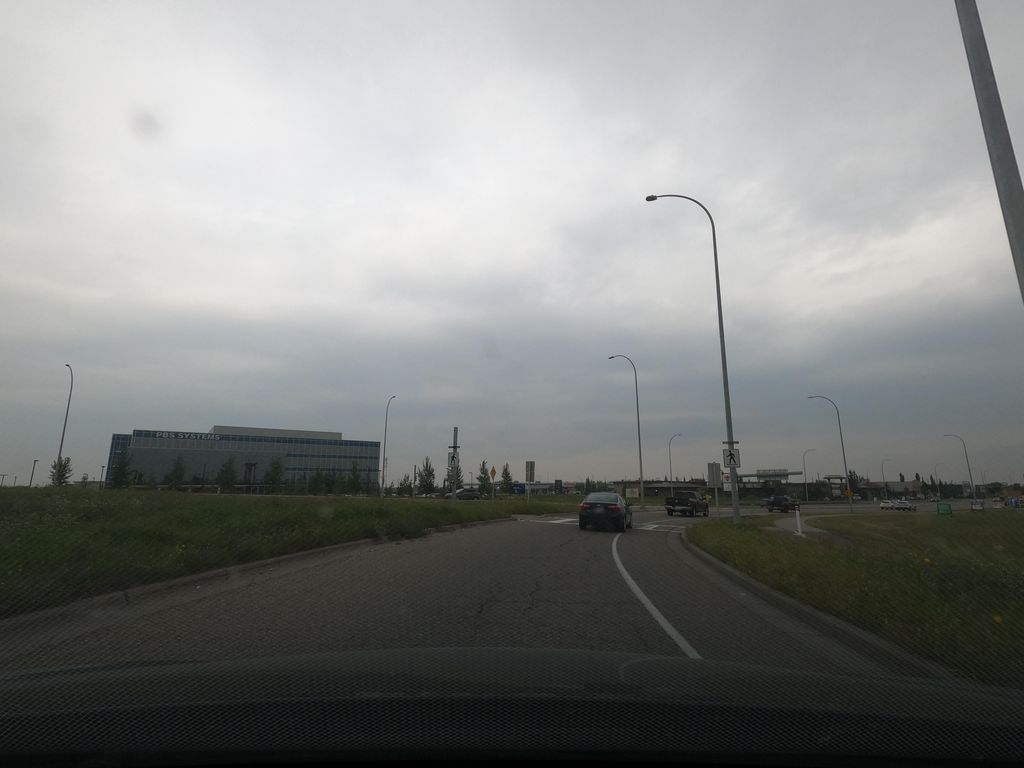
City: calgary